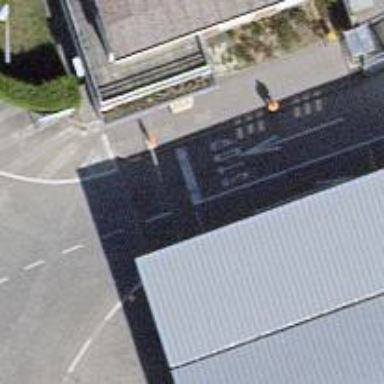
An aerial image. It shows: Lift gate barrier.